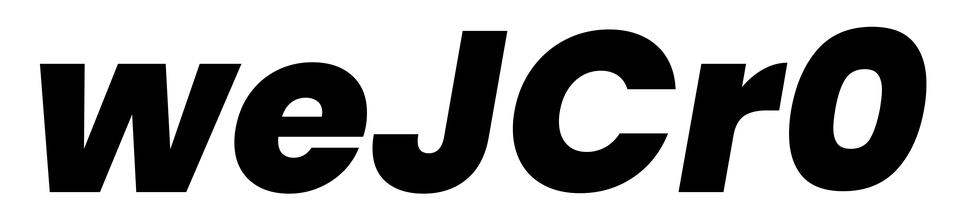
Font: Poppins-ExtraBoldItalic